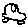
Label: car